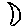
Label: moon